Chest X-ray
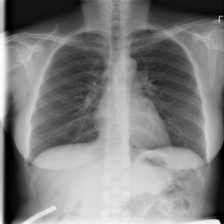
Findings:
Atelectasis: negative
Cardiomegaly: negative
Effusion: negative
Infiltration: negative
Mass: negative
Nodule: negative
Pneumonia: negative
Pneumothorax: negative
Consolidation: negative
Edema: negative
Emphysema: negative
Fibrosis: negative
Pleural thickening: negative
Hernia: negative